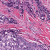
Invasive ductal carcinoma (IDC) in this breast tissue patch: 1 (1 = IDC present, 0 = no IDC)